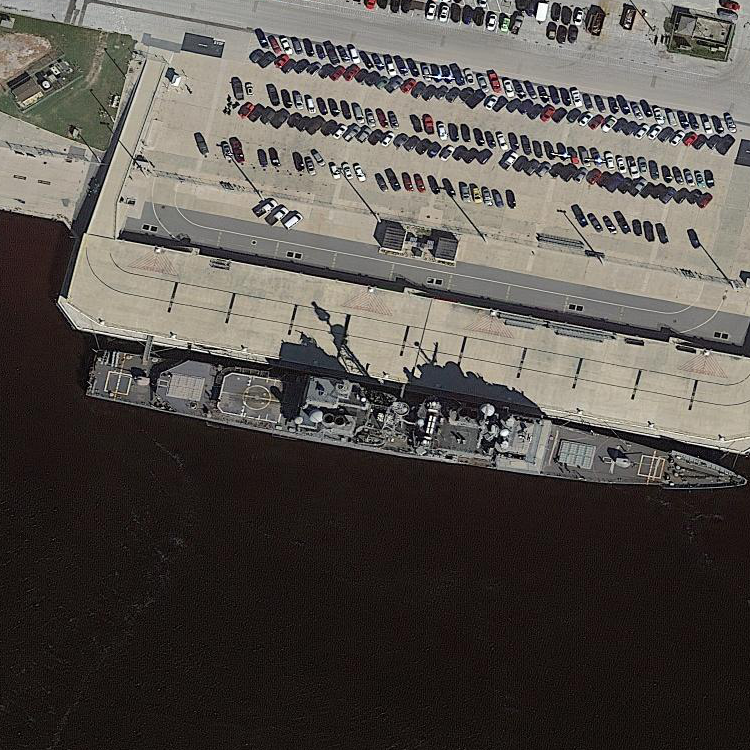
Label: Ticonderoga-class_cruiser